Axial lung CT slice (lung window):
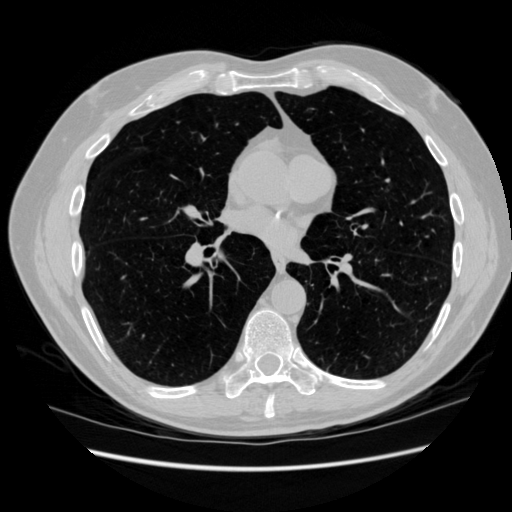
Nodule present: no